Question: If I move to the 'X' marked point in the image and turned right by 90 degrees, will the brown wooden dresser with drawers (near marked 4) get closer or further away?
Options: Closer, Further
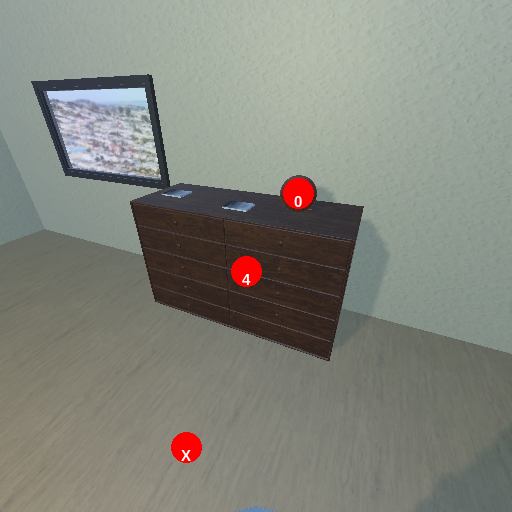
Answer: Closer